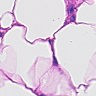
Metastatic tissue present: no